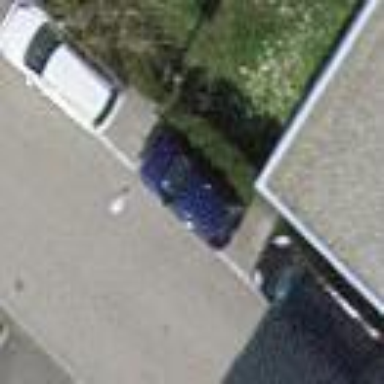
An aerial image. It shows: Street side parking area.